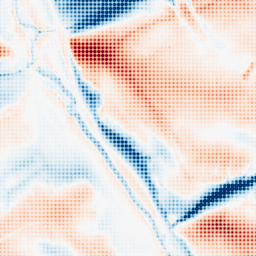
Category: classical
Decomposition family: gaussian_anisotropic
Decomposition parameters: sigma_x: 2
sigma_y: 20
Upsampling method: sinc_blackman
Upsampling parameters: scale: 8
kernel_size: 8
Upsampling scale: 8